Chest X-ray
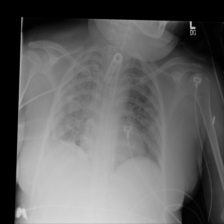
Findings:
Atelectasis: negative
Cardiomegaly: negative
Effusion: negative
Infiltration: negative
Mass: negative
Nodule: negative
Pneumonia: negative
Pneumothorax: negative
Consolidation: negative
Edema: negative
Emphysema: negative
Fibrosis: negative
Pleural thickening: negative
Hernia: negative